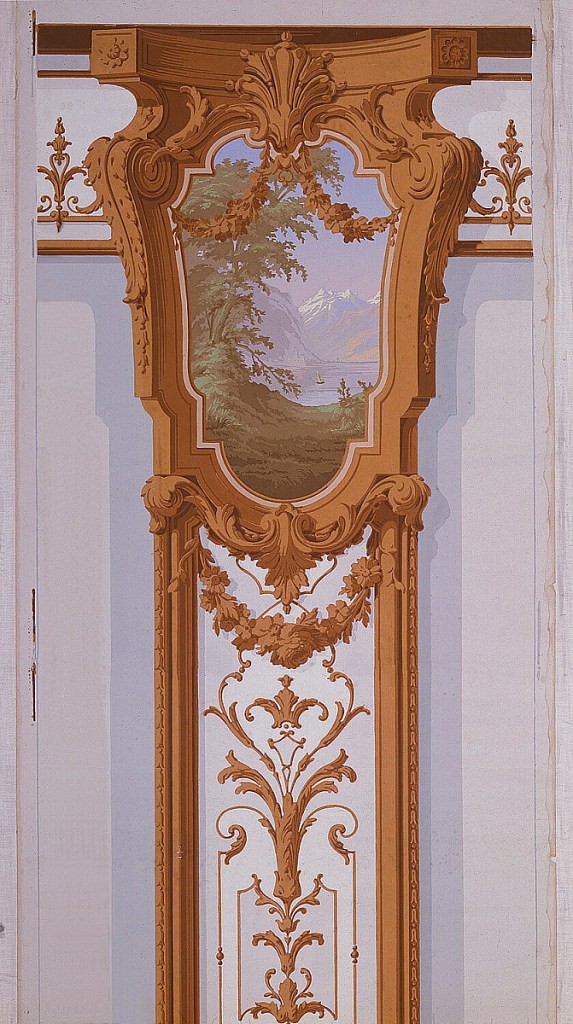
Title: Regence
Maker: Desfossé et Karth, French, 1863
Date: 1851–1865
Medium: Block-printed paper
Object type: Decorative panel
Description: Tall conventionalized pilaster ornamented with leafy brown scrollwork and bordered by brown molding strips. At the capital is an inset landscape in colors of mountains and a lake. At the base of the column, a similar picture showing rocks and mountains. Gray bands on either side of the pilaster. Printed on off-white ground.